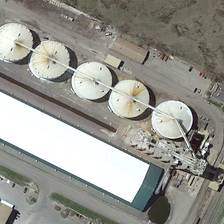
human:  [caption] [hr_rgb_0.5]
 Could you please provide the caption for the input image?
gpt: a row of storage tanks are near a white building and meadows .

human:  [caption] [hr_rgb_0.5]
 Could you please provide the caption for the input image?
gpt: a row of storage tanks are near a white building and meadows .

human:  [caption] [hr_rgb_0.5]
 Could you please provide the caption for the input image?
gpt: a row of storage tanks are near a white building and meadows .

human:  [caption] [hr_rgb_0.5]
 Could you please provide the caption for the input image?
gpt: a row of storage tanks are near a white building and meadows .

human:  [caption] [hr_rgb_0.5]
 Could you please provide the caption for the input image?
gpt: a row of storage tanks are near a white building and meadows .